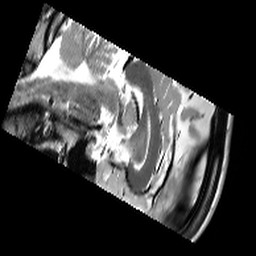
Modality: T2w
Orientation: sagittal
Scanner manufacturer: siemens
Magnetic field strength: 3 T
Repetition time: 10.64 s
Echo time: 0.05 s